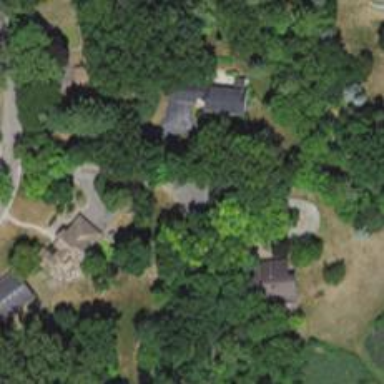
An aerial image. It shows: Driveway.